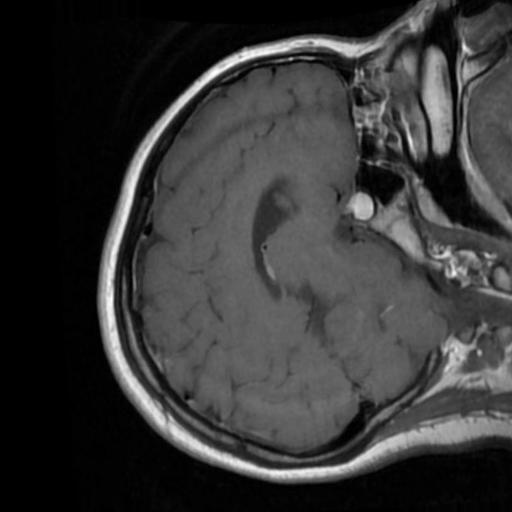
Label: brain_tumor